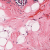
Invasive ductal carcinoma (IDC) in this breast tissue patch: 0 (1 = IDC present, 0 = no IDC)